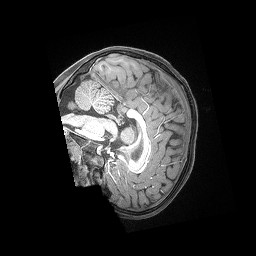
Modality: T1w
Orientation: sagittal
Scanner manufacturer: siemens
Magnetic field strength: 3 T
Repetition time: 2.53 s
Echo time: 0.00169 s